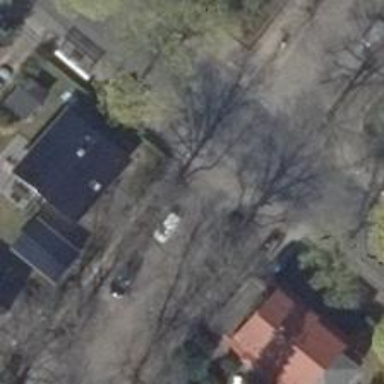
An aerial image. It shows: Residential road with separate sidewalks on both sides.